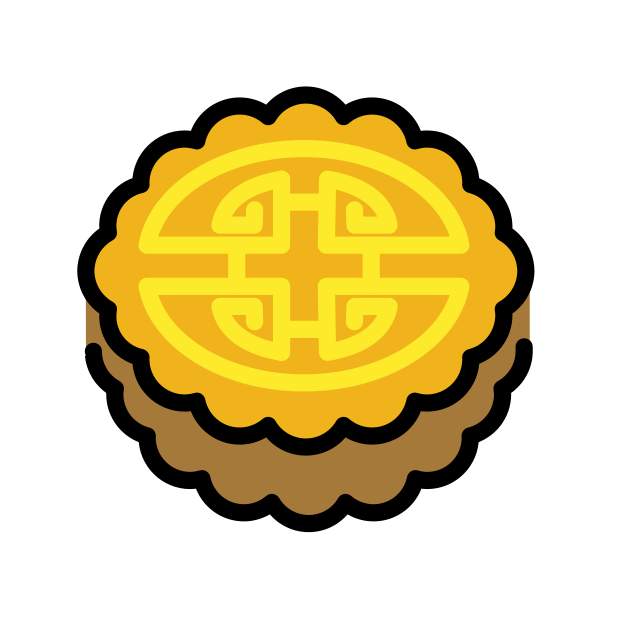
Emoji: 🥮
Name: moon cake
Unicode: 0x1f96e